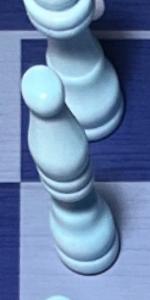
Label: Bishop_White